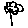
Label: flower